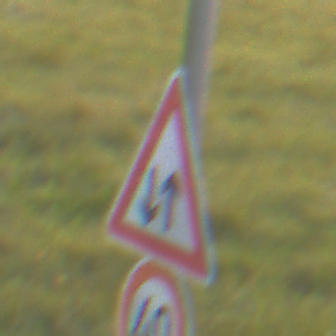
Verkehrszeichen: Gegenverkehr
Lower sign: Geschwindigkeit40
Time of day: SunriseSunset
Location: Outdoor (Nature)
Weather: PartlyCloudy
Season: NotSpecified
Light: Natural